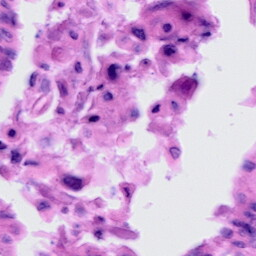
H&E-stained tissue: Cervix